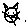
Label: cat